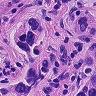
Metastatic tissue present: yes